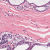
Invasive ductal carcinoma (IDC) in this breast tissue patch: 0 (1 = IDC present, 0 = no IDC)